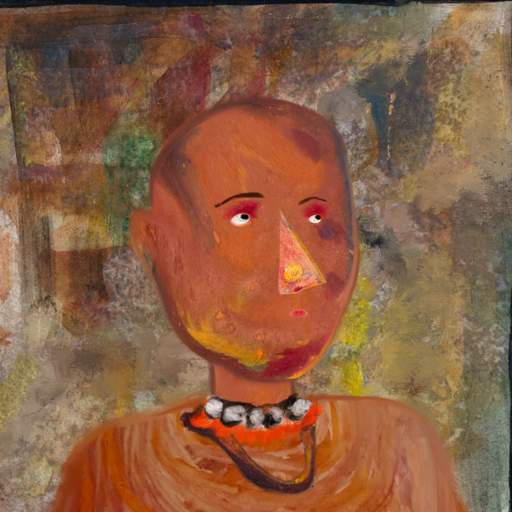
Background: Mosgoul, Head And Neck Side: Mother_And_Son_Son, Face Side: Irani, Bust: Pious_Lady, Hair Side: Blank, Head Accessory: Blank, Second Necklace: Comrade, Necklace: An_Impression, Baby: Blank